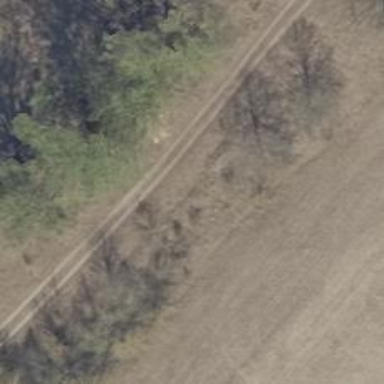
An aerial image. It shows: Ground track with grade3 quality.